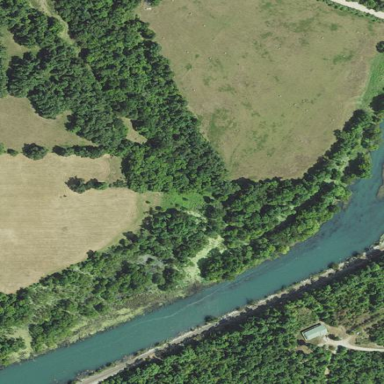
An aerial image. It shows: River flowing through natural landscape.